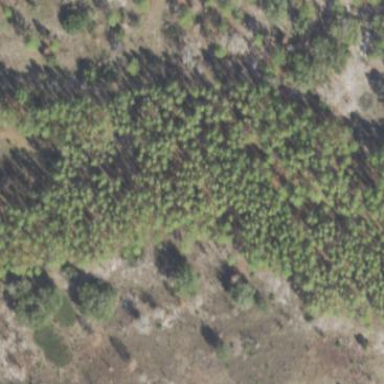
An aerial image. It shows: Forest area predominantly covered with needle-leaved trees.